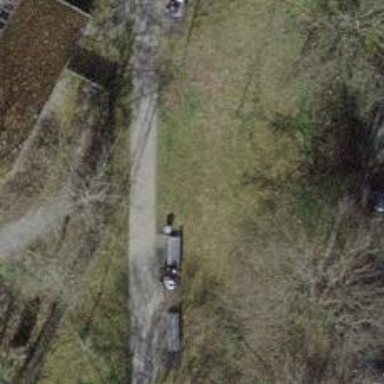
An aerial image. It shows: Bench for seating.